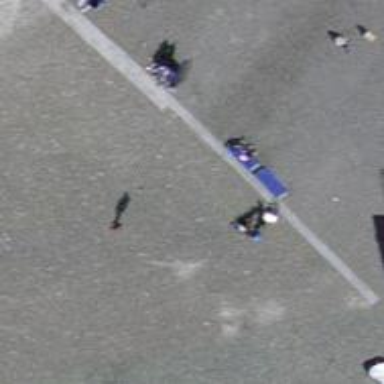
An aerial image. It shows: Blue bench.